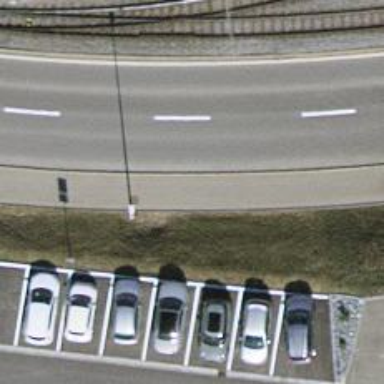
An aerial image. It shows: Sidewalk along the footway.